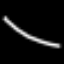
Label: line